Question: When a new form (winforms) is created and shown, the caption on every active form shows up as a separate application in Task Manager. Is there a way to give my application a name independent of caption on forms? And if I have more than one form active at a time, to not have both show up in Task Manager?
I am sure this has been asked hundreds of times, but I can't seem to Google up an answer.
EDIT:
Here is a screenshot of a very simple demonstration. In task manager, it is showing both form1 and form2.

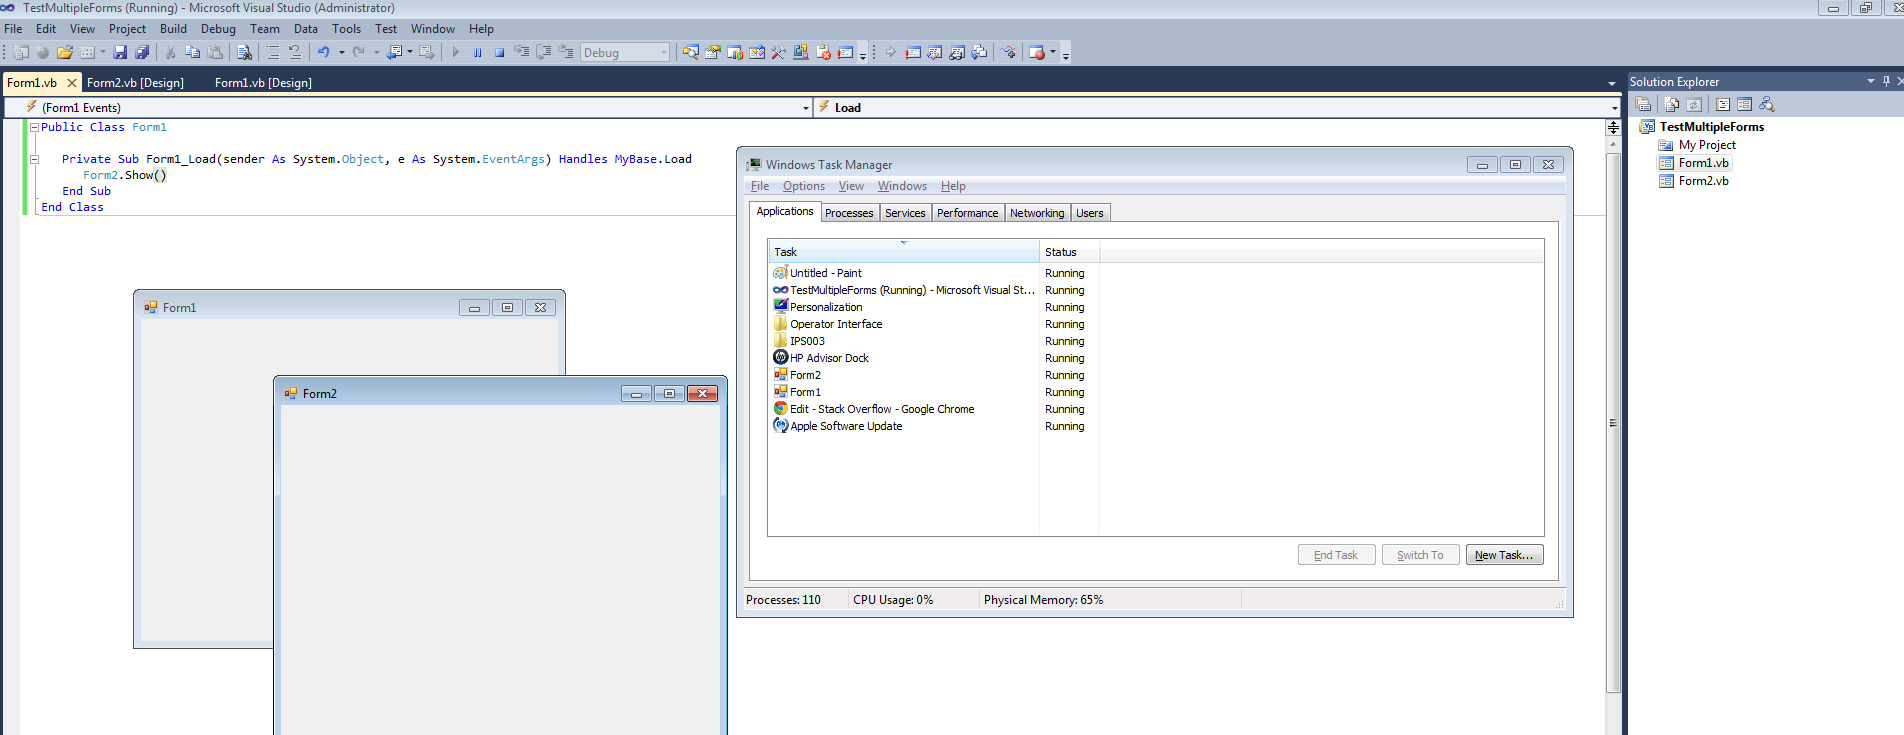
Answer: You want to use an MDIPARENT to house your forms when running. If you do not want an MDI, you will have to manually maintain which forms are visible and what thier captions are.
<URL>